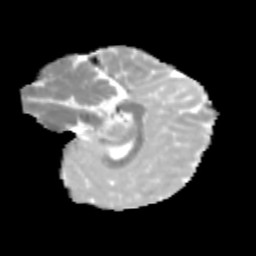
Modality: MD
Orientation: sagittal
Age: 11
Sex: female
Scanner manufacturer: siemens
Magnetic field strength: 3 T
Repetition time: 3.8 s
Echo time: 0.07 s